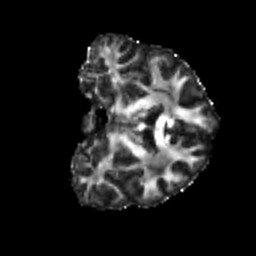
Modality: FA
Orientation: coronal
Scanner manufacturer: siemens
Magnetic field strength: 3 T
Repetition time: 4 s
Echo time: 0.0594 s